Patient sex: M
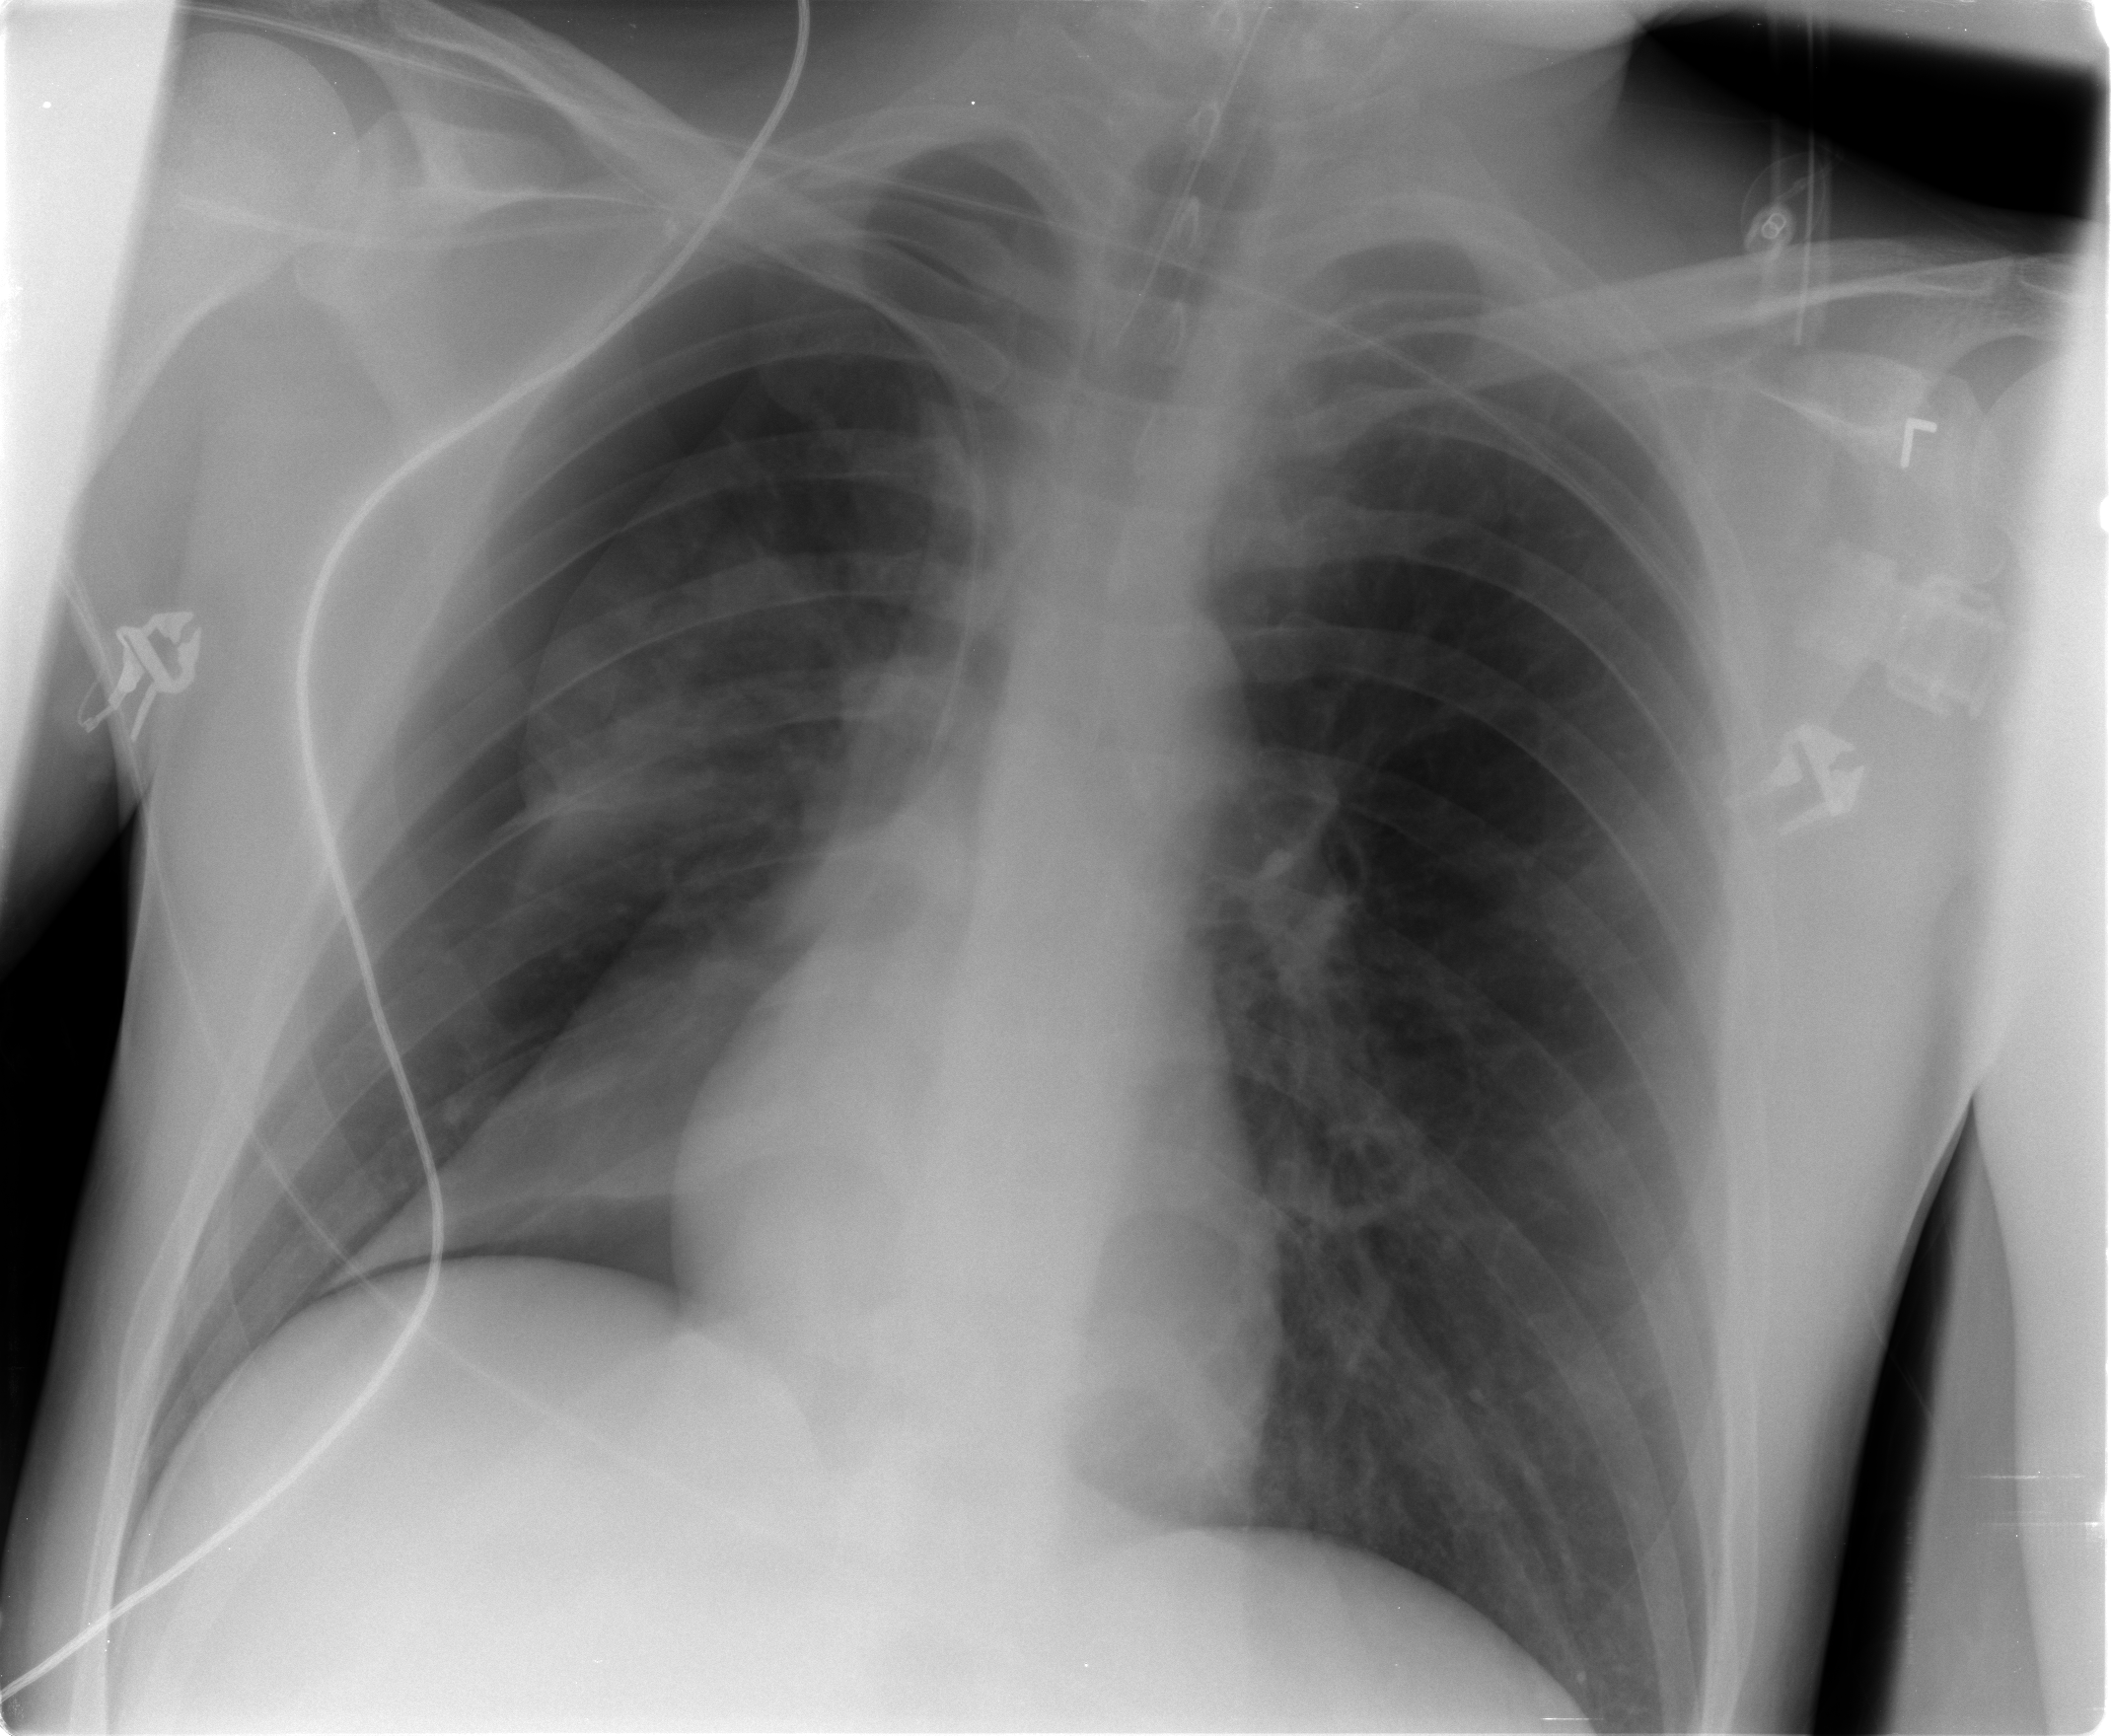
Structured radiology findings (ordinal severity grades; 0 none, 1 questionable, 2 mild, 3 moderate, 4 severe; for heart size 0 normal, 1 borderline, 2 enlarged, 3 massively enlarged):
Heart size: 0
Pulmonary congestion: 0
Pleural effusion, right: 0
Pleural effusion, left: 0
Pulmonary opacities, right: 0
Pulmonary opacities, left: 0
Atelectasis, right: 4
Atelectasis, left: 0